Question: I am building an application in C# visual studio 2012 RC.
I have to run the scripts within the application. for this i am using.
These two libraries.
My application's target .net framework is 4.5.
'''
using Microsoft.SqlServer.Management.Smo;
using Microsoft.SqlServer.Management.Common;
'''
I wrote the code to run the scripts after checking weather database exists or not.
When i run the code an unexpected exception pops up. i really know what does it mean. Could you please help me in order to get rid of this exception.
I am attaching the my code and exception preview also.
Please HELP ME... I have googled too much already.

'''
**Here are the Exception Details.**
'''
System.IO.FileLoadException was unhandled
HResult=-<PHONE>
Message=Mixed mode assembly is built against version 'v2.0.50727' of the runtime and cannot be loaded in the 4.0 runtime without additional configuration information.
Source=mscorlib
StackTrace:
at System.Reflection.RuntimeAssembly.GetType(RuntimeAssembly assembly, String name, Boolean throwOnError, Boolean ignoreCase, ObjectHandleOnStack type)
at System.Reflection.RuntimeAssembly.GetType(String name, Boolean throwOnError, Boolean ignoreCase)
at System.Reflection.Assembly.GetType(String name, Boolean throwOnError)
at Microsoft.SqlServer.Management.Common.ServerConnection.GetStatements(String query, ExecutionTypes executionType, Int32& statementsToReverse)
at Microsoft.SqlServer.Management.Common.ServerConnection.ExecuteNonQuery(String sqlCommand, ExecutionTypes executionType)
at Microsoft.SqlServer.Management.Common.ServerConnection.ExecuteNonQuery(String sqlCommand)
at McFarlaneIndustriesPOSnamespace.SplashScreen.CreateDatabase() in e:\Works\McFarlane Industries\McFarlane Industries Point of Sale Source Code\McFarlaneIndustries\SplashScreen.cs:line 139
at McFarlaneIndustriesPOSnamespace.SplashScreen.splashScreenTimer_Tick(Object sender, EventArgs e) in e:\Works\McFarlane Industries\McFarlane Industries Point of Sale Source Code\McFarlaneIndustries\SplashScreen.cs:line 159
at System.Windows.Forms.Timer.OnTick(EventArgs e)
at System.Windows.Forms.Timer.TimerNativeWindow.WndProc(Message& m)
at System.Windows.Forms.NativeWindow.DebuggableCallback(IntPtr hWnd, Int32 msg, IntPtr wparam, IntPtr lparam)
at System.Windows.Forms.UnsafeNativeMethods.DispatchMessageW(MSG& msg)
at System.Windows.Forms.Application.ComponentManager.System.Windows.Forms.UnsafeNativeMethods.IMsoComponentManager.FPushMessageLoop(IntPtr dwComponentID, Int32 reason, Int32 pvLoopData)
at System.Windows.Forms.Application.ThreadContext.RunMessageLoopInner(Int32 reason, ApplicationContext context)
at System.Windows.Forms.Application.ThreadContext.RunMessageLoop(Int32 reason, ApplicationContext context)
at System.Windows.Forms.Application.Run(Form mainForm)
at McFarlaneIndustriesPOSnamespace.Program.Main() in e:\Works\McFarlane Industries\McFarlane Industries Point of Sale Source Code\McFarlaneIndustries\Program.cs:line 19
at System.AppDomain._nExecuteAssembly(RuntimeAssembly assembly, String[] args)
at System.AppDomain.nExecuteAssembly(RuntimeAssembly assembly, String[] args)
at System.Runtime.Hosting.ManifestRunner.Run(Boolean checkAptModel)
at System.Runtime.Hosting.ManifestRunner.ExecuteAsAssembly()
at System.Runtime.Hosting.ApplicationActivator.CreateInstance(ActivationContext activationContext, String[] activationCustomData)
at System.Runtime.Hosting.ApplicationActivator.CreateInstance(ActivationContext activationContext)
at System.Activator.CreateInstance(ActivationContext activationContext)
at Microsoft.VisualStudio.HostingProcess.HostProc.RunUsersAssemblyDebugInZone()
at System.Threading.ThreadHelper.ThreadStart_Context(Object state)
at System.Threading.ExecutionContext.RunInternal(ExecutionContext executionContext, ContextCallback callback, Object state, Boolean preserveSyncCtx)
at System.Threading.ExecutionContext.Run(ExecutionContext executionContext, ContextCallback callback, Object state, Boolean preserveSyncCtx)
at System.Threading.ExecutionContext.Run(ExecutionContext executionContext, ContextCallback callback, Object state)
at System.Threading.ThreadHelper.ThreadStart()
InnerException:
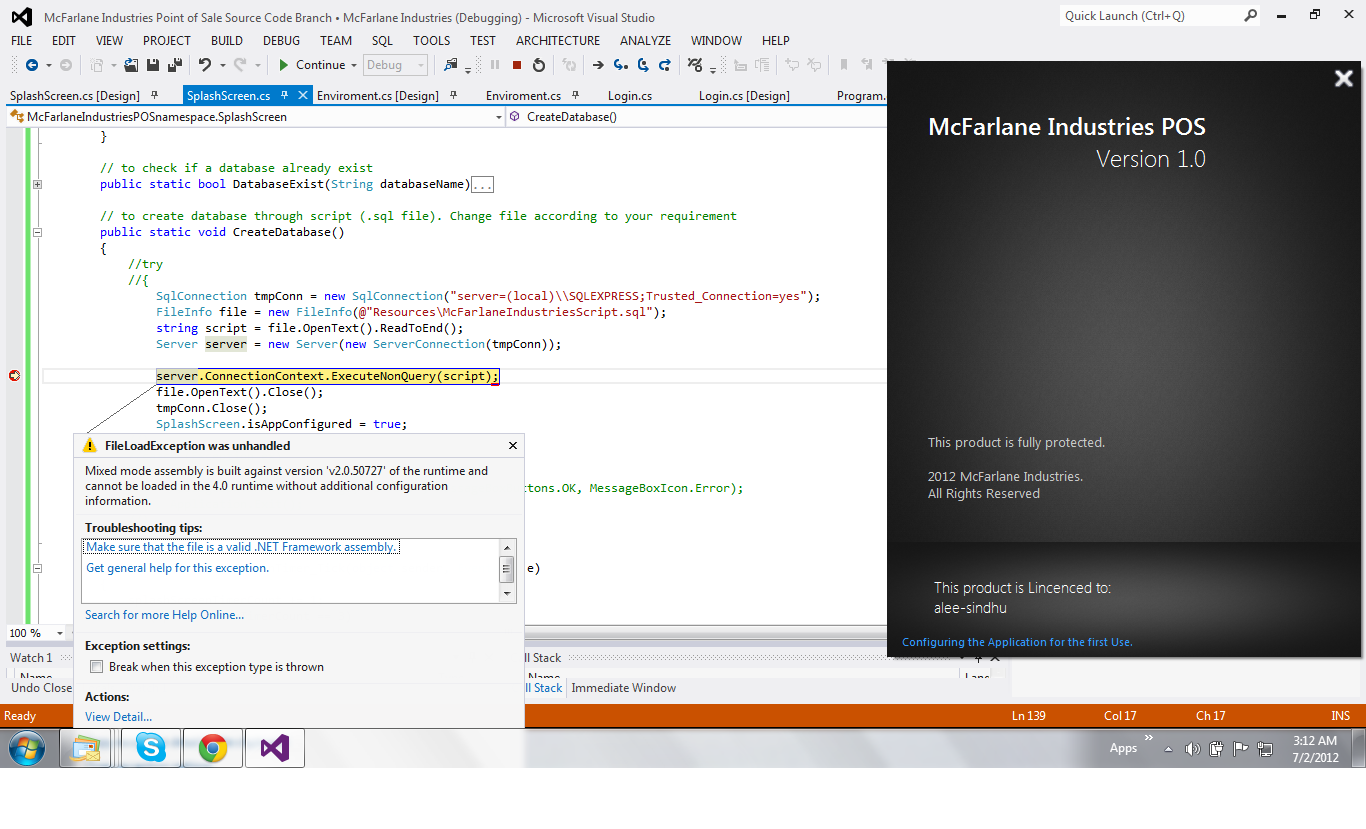
Answer: It looks like you're trying to load .net 2 version of Microsoft.SqlServer.xxxx.dll. Update your references to a .net4 version (preferable), or add the following mantra to your app.config under the '<configuration>' node
'''
<startup useLegacyV2RuntimeActivationPolicy="true">
<supportedRuntime version="v4.0" sku=".NETFramework,Version=v4.5"/>
<requiredRuntime version="v4.0" />
</startup>
'''
to allow loading of .net 2 assemblies. See <URL>.